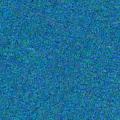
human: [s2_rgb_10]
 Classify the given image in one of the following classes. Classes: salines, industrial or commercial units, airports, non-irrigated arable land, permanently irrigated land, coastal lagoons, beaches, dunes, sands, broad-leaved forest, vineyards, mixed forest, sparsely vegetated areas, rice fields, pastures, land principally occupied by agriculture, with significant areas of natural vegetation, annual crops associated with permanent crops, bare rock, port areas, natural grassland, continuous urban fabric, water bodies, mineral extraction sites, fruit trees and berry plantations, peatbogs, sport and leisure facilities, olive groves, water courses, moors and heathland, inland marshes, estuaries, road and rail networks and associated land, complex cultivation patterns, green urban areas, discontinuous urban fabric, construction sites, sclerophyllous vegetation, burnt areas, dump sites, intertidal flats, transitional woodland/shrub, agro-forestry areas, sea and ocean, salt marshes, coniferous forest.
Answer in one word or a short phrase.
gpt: sea and ocean